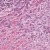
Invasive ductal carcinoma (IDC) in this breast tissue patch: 1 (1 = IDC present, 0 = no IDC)